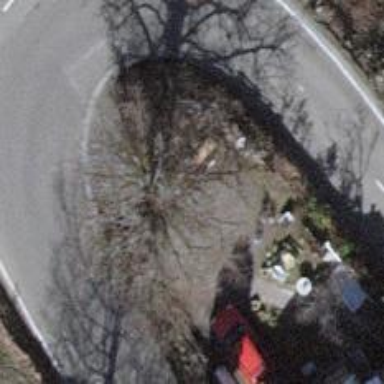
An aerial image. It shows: Beautiful tree in nature.